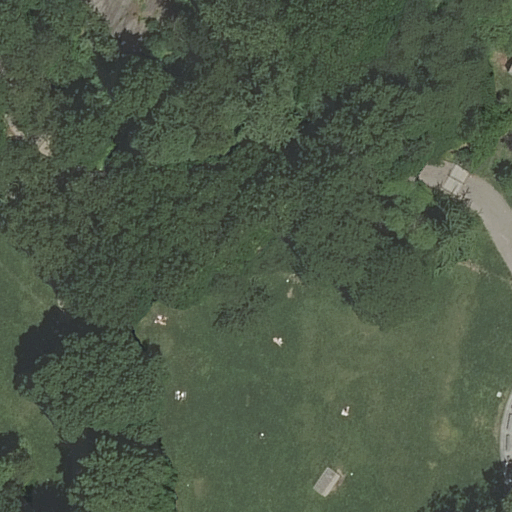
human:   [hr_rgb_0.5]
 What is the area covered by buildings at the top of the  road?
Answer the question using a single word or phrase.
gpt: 1m2

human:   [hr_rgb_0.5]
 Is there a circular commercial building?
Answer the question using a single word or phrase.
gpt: no

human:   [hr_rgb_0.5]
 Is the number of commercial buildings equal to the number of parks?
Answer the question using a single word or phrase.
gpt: no

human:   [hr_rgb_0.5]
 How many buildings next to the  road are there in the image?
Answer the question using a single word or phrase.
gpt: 1

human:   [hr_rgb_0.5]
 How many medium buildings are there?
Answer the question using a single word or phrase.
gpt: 0

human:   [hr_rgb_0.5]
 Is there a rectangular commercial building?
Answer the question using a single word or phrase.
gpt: no

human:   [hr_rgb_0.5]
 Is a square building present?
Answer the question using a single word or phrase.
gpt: no

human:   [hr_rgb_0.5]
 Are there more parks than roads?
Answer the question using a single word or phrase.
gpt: no

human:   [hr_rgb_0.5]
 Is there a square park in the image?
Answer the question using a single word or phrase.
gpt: no

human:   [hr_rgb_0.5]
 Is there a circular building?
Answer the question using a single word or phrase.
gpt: no

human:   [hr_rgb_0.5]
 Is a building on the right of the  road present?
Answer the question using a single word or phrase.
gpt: yes

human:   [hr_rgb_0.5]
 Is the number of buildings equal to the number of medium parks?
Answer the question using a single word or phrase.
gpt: no

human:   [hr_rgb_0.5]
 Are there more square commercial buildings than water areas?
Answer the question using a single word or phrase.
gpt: no

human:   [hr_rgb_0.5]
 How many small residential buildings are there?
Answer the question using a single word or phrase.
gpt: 1

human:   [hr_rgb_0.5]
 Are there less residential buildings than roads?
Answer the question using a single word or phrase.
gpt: no

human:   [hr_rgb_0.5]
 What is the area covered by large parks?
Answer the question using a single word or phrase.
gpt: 10610m2

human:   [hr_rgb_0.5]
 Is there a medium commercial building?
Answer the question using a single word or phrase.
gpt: no

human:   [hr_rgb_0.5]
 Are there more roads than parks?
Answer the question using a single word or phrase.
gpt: no

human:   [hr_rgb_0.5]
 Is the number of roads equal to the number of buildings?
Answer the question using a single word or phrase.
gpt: yes

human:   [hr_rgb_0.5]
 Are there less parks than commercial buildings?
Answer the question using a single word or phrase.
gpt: no

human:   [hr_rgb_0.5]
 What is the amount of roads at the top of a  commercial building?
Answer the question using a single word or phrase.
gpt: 0

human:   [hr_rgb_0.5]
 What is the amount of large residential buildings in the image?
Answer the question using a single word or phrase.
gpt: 0

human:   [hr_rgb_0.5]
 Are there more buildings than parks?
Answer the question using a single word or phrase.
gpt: no

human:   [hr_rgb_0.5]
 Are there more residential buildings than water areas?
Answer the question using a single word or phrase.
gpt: yes

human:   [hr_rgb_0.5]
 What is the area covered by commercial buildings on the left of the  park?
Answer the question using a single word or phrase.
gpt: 0m2

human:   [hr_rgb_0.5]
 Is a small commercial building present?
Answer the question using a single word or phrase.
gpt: no

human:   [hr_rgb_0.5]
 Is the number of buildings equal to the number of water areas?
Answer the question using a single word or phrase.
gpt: no

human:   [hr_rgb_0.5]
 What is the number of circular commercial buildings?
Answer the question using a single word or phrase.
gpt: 0

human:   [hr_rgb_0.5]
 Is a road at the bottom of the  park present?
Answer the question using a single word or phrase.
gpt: no

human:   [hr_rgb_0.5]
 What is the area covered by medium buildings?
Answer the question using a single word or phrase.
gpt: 0m2

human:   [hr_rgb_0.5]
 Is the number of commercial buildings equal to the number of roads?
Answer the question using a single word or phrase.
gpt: no

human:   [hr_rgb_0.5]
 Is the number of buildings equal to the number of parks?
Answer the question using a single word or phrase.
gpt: yes

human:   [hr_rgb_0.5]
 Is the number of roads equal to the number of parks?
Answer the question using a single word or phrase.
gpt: yes

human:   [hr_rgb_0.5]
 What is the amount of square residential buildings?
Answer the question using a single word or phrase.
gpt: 0

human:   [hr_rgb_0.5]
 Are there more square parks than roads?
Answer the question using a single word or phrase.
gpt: no

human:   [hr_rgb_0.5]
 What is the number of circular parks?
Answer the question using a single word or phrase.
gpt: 0